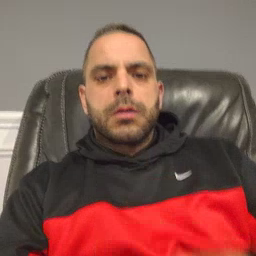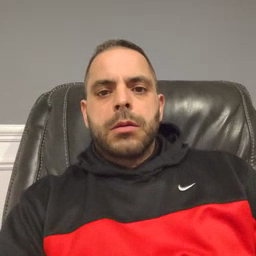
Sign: down